Interaction volume radius: 10 \u00c5
Interaction volume height: 10 \u00c5
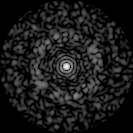
Disorder parameter: 0.8273